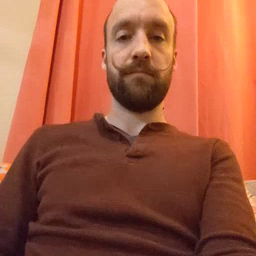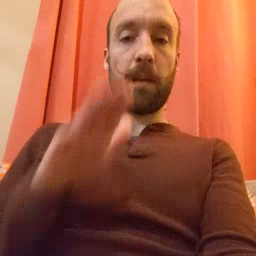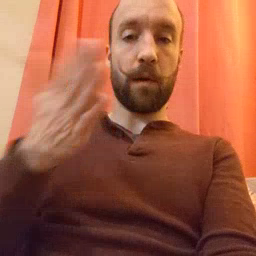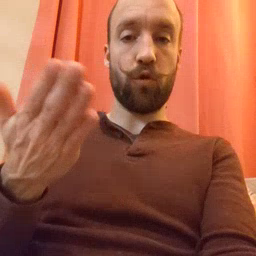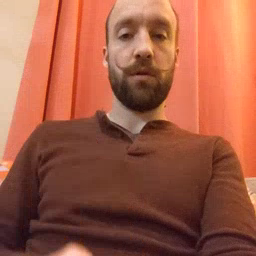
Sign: book